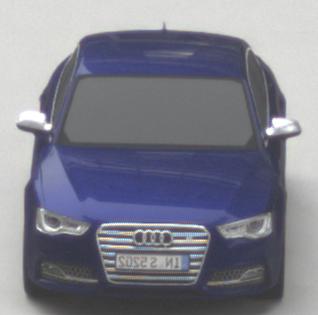
Make: Audi
Model: S5
Detailed model: F5
Model produced from: 2016
Model produced until: 2019
Doors: 2
Color: blue
Road condition: dry road
Daytime: midday
Contrast: low contrast